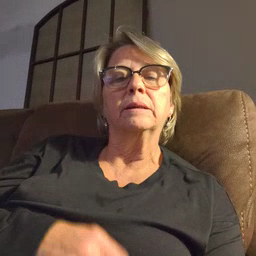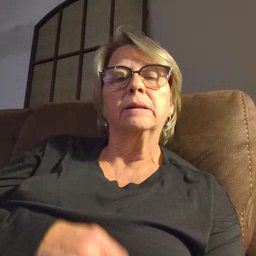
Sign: outside